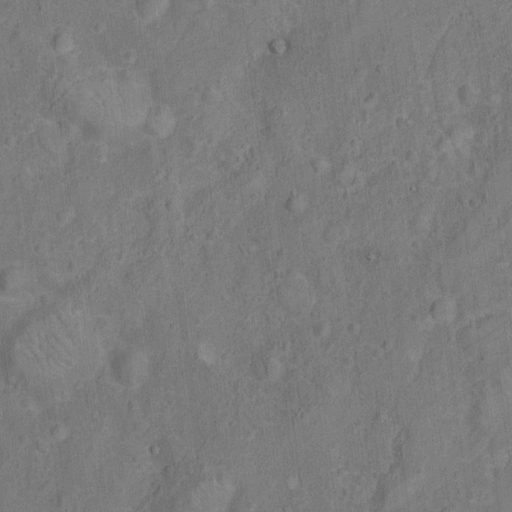
Classes present: Background